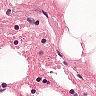
Metastatic tissue present: no